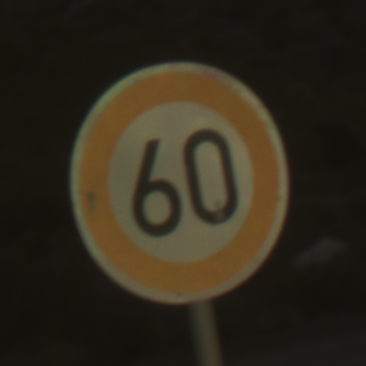
Verkehrszeichen: Geschwindigkeit60
Umgebung: Outdoor, Nature
Tageszeit: Midday
Wetter: Overcast
Licht: Natural
Jahreszeit: NotSpecified
Kontrast: LowContrast